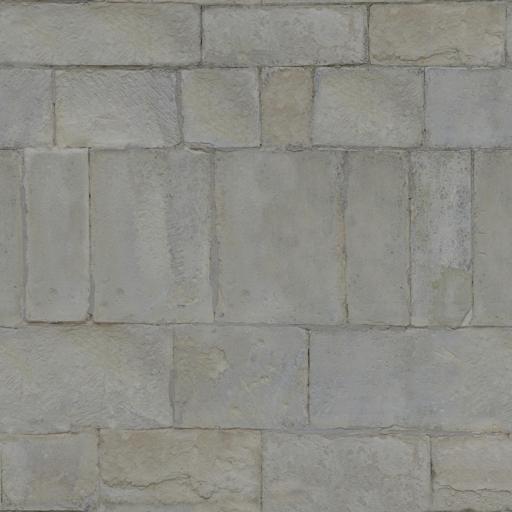
Tags: brick bricks church clean flat medival old sandstone stone wall